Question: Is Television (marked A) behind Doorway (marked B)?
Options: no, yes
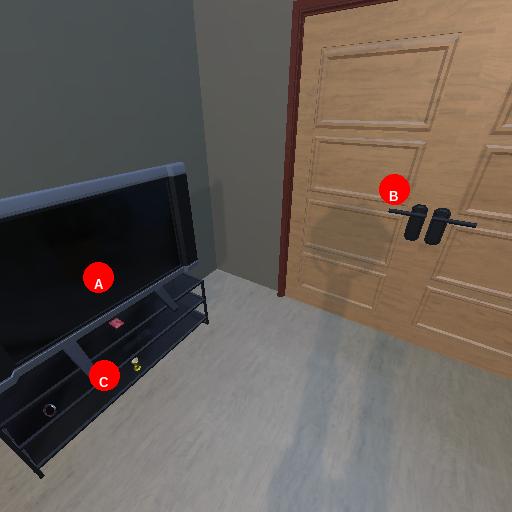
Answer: no